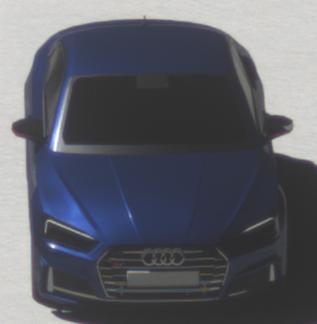
Make: Audi
Model: S5 Sportback
Detailed model: 8T Facelift
Model produced from: 2011
Model produced until: 2016
Doors: 5
Color: blue
Road condition: dry road
Daytime: midday
Contrast: high contrast